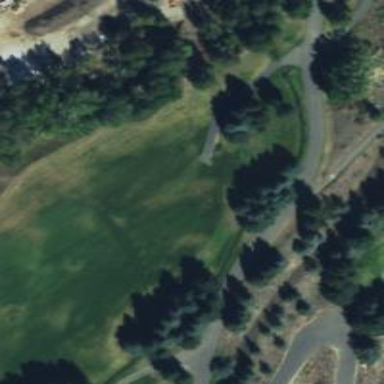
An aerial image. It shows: Area with grass used as rough in golf course.